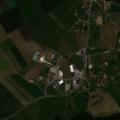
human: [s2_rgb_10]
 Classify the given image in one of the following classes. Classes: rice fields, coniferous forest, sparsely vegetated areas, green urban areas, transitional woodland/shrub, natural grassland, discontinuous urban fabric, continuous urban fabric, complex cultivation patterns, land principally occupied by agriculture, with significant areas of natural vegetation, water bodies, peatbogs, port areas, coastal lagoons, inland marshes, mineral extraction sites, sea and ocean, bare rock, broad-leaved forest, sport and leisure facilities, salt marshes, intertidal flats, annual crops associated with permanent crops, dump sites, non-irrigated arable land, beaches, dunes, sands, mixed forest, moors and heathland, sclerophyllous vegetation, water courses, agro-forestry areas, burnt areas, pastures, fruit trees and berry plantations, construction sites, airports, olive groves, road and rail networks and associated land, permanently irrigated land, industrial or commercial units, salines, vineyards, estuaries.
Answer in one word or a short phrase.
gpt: discontinuous urban fabric, non-irrigated arable land, pastures, complex cultivation patterns, land principally occupied by agriculture, with significant areas of natural vegetation, mixed forest